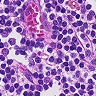
Metastatic tissue present: no